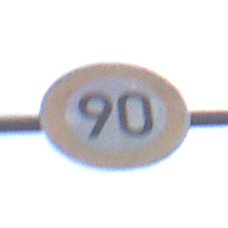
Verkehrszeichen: Geschwindigkeit90
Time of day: MorningAfternoon
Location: Outdoor (Urban)
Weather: Overcast
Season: NotSpecified
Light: Natural